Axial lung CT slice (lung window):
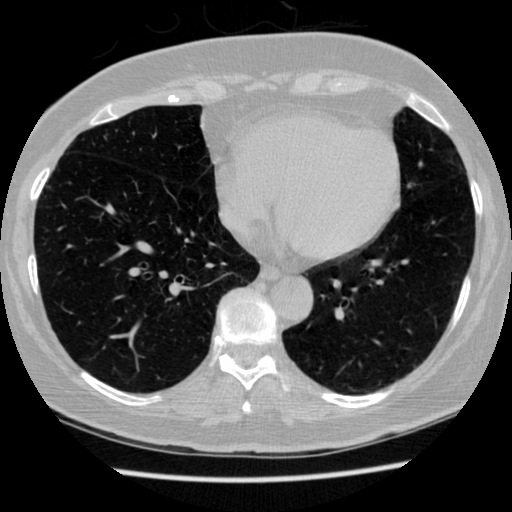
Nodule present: no